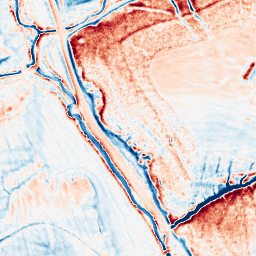
Category: classical
Decomposition family: uniform
Decomposition parameters: size: 10
Upsampling method: bspline
Upsampling parameters: scale: 4
Upsampling scale: 4